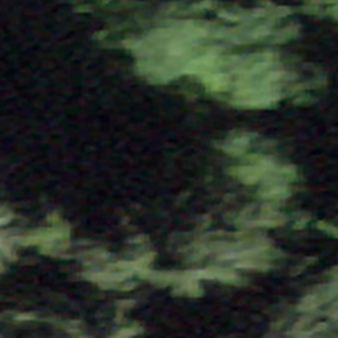
Label: other